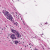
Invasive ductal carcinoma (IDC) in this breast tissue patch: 0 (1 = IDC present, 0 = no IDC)